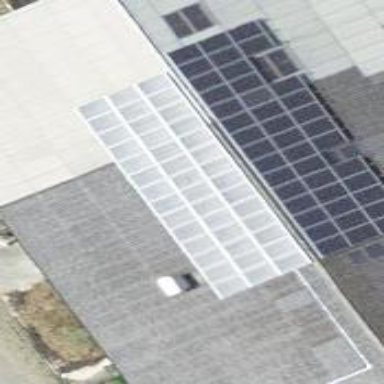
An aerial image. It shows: Solar power generator using photovoltaic panels.